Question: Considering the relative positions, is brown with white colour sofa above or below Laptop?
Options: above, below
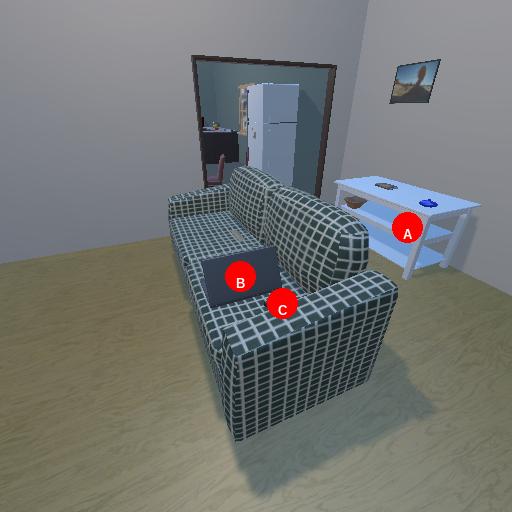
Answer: above